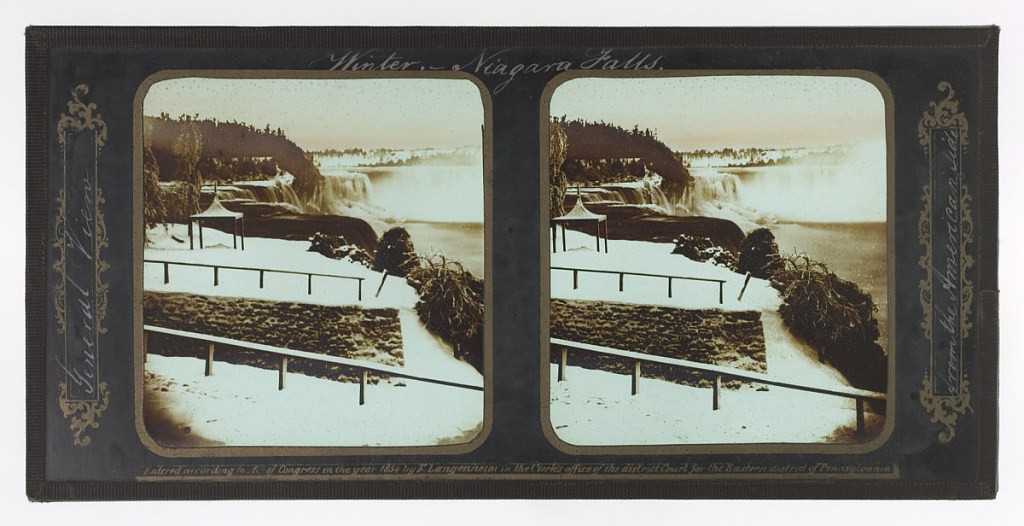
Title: Winter Niagara Falls, General View from the American Side
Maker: Frederic and William Langenheim
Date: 1856
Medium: Glass stereoscopic transparency, black tape, brush and white and gold paint
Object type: Photograph
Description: Davidson, G. et al. "Frederic Church Winslow Homer and Thomas Moran: Tourism and the American Landscape." New York, Bulfinch Press, Smithsonian Institution, 2006. Figure 27, p. 98.